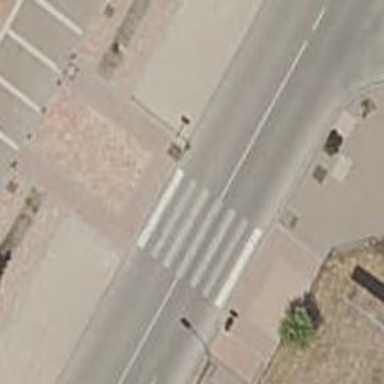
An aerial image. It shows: Zebra crossing on the road.